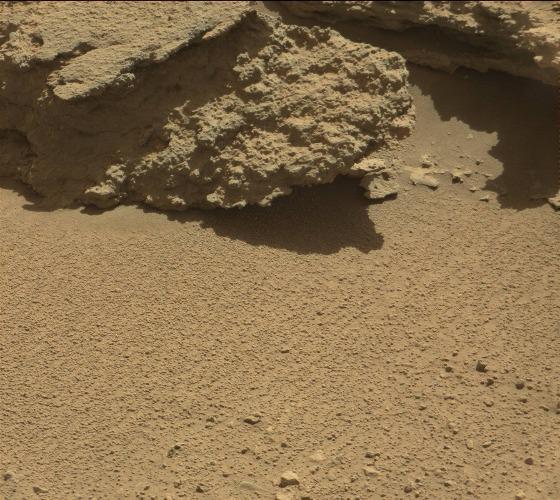
Terrain classes present: Bedrock, Gravel / Sand / Soil, Rock, Shadow